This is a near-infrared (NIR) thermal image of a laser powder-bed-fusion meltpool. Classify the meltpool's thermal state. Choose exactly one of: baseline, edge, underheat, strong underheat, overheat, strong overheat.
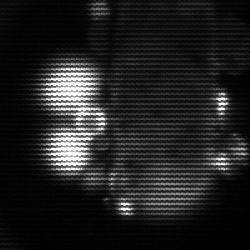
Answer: strong underheat